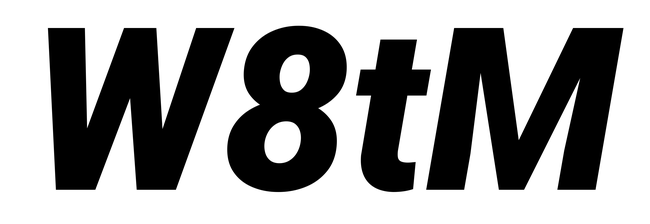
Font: Roboto-Italic_Black_Italic